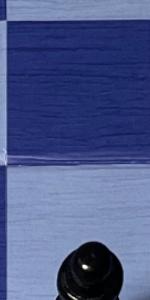
Label: Empty